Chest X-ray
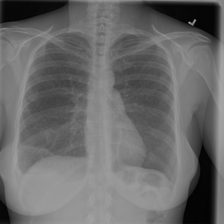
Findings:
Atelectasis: negative
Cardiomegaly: negative
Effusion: negative
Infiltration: negative
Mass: negative
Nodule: negative
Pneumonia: negative
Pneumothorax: negative
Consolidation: negative
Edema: negative
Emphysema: negative
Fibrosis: negative
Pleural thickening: negative
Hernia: negative